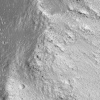
Atmospheric dust classification: not_dusty